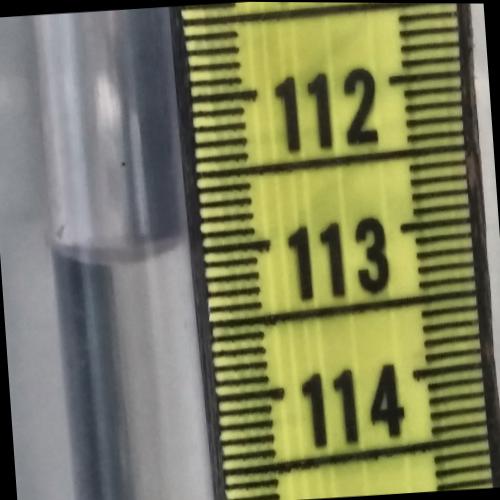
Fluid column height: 113.0 cm